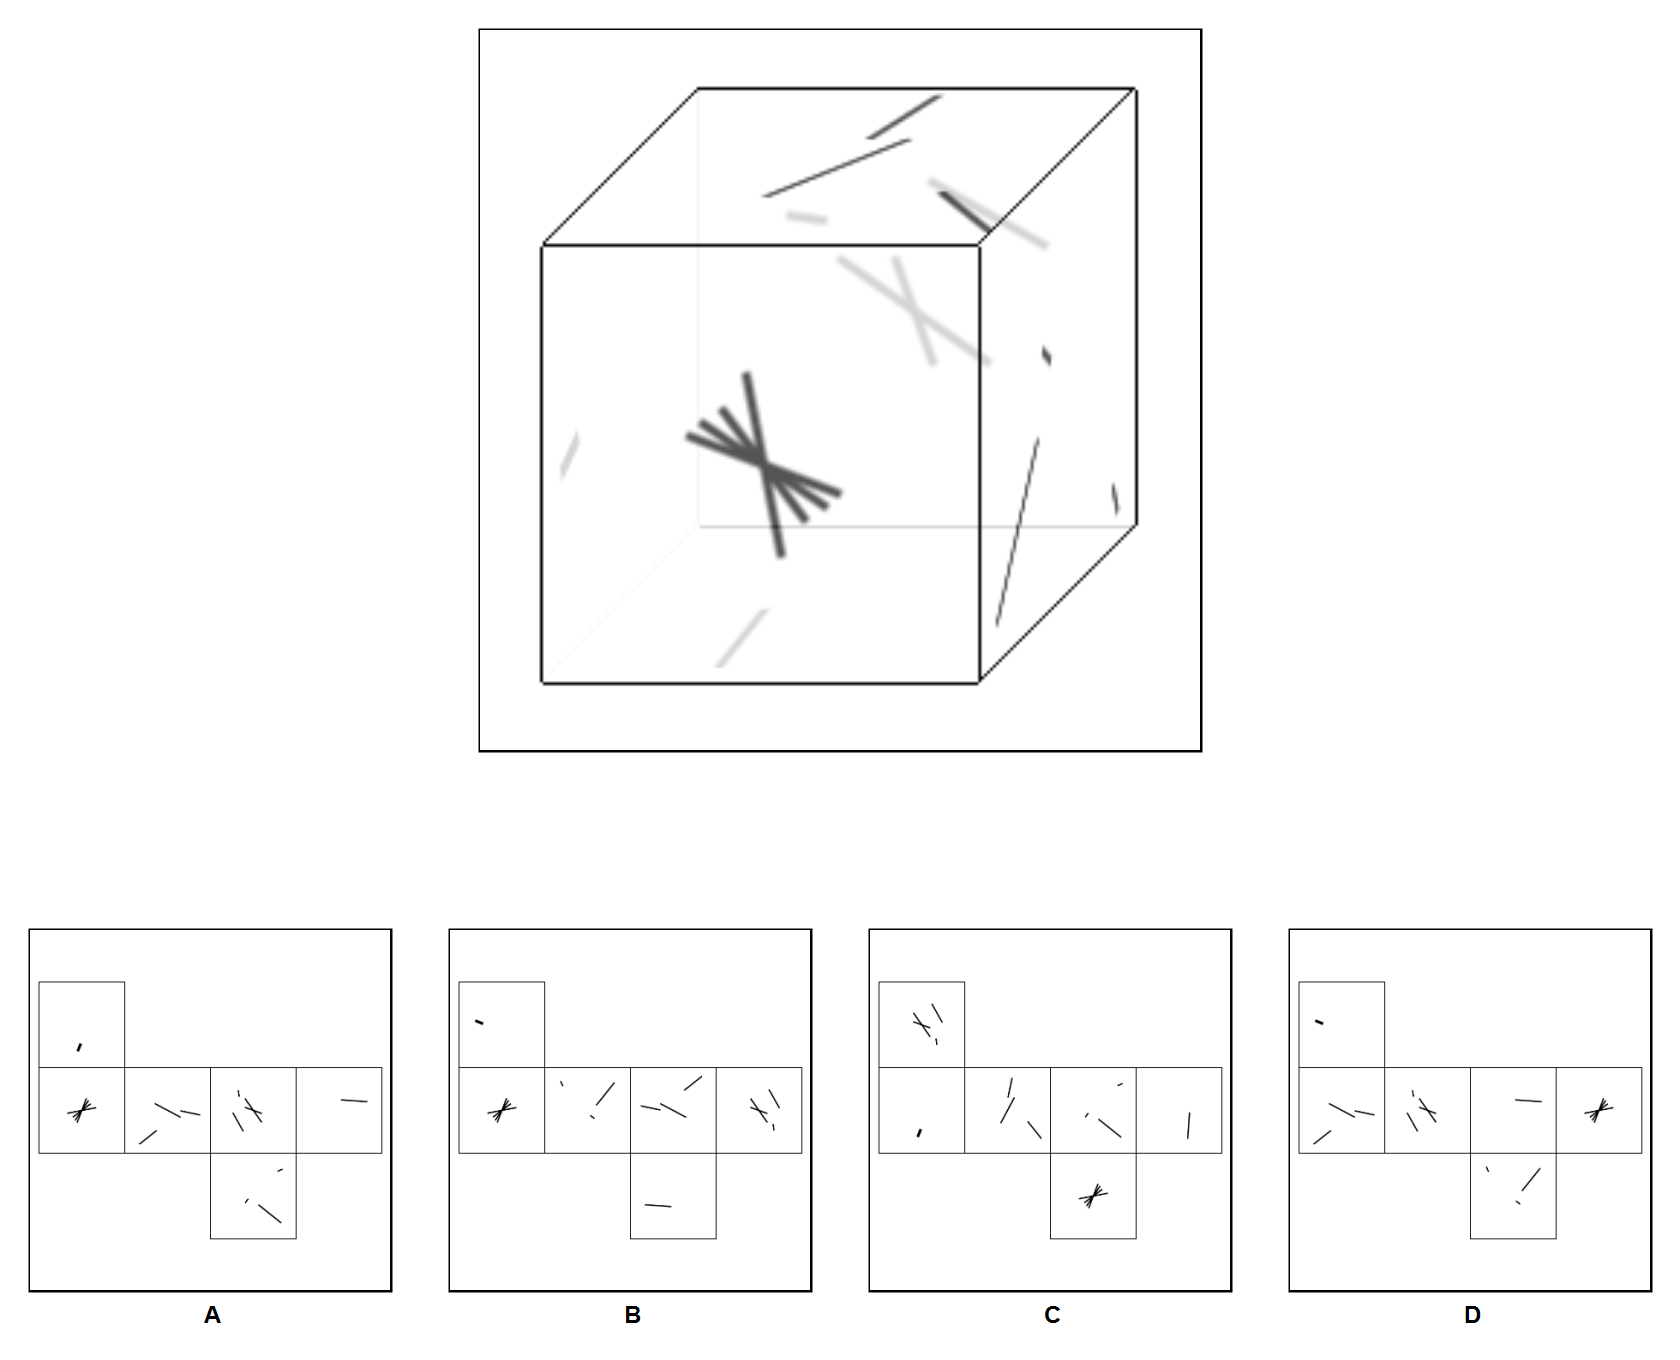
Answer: B